Field crop: maize
Growth stage: 2
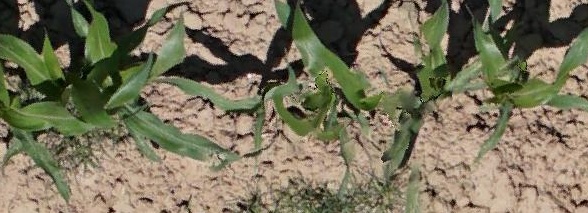
Species: maize